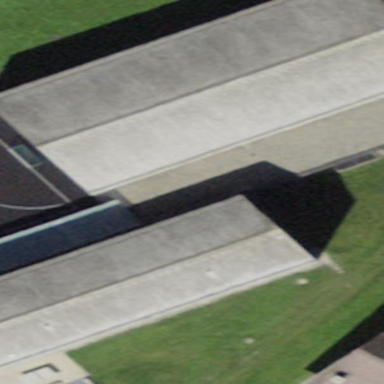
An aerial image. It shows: School building.